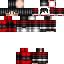
A male human skin with dark skin, wearing black long hair dressed in a red hoodie and red pants, featuring a closed mouth.